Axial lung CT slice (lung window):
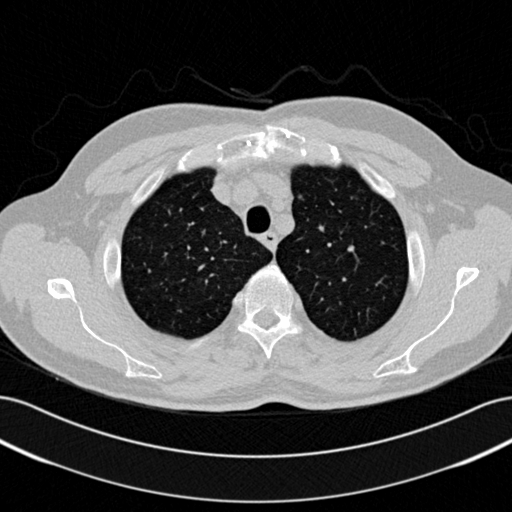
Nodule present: no